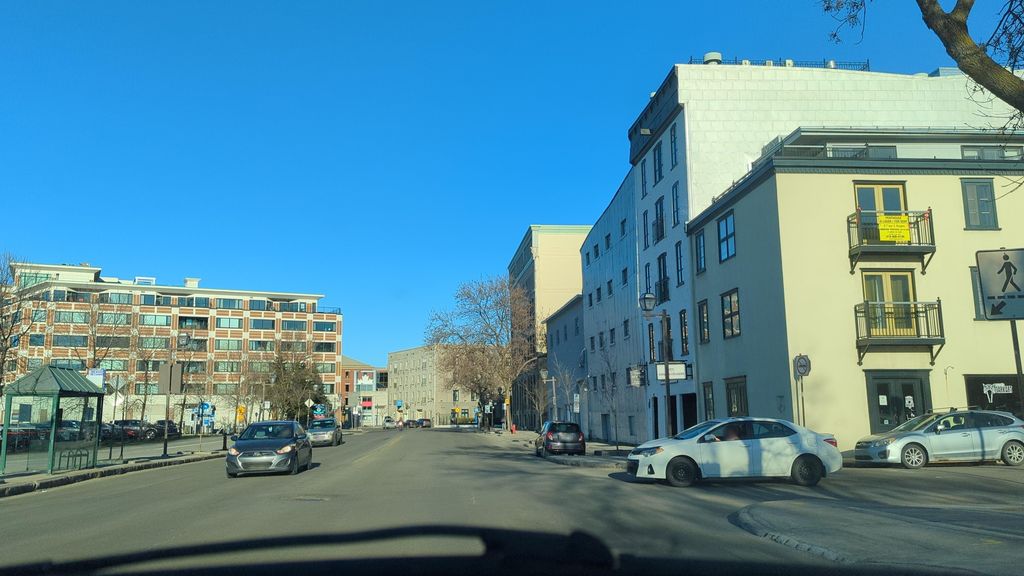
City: quebec_city